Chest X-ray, PA view. Patient: 40 years old, sex F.
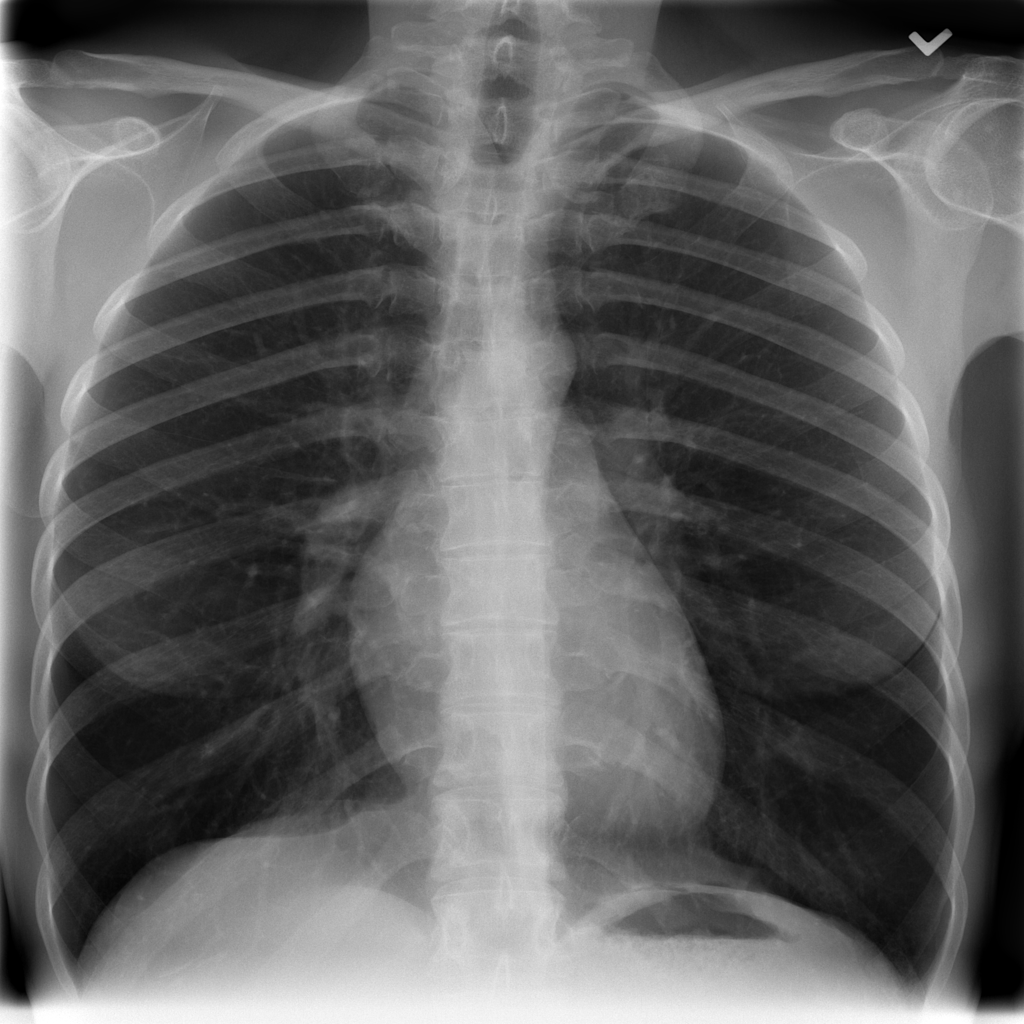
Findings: No Finding